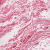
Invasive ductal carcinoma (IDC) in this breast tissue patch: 0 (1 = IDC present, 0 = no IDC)